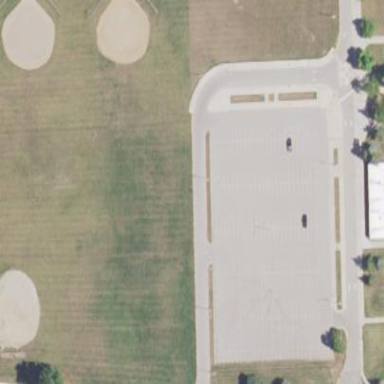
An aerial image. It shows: Baseball pitch for leisure and sports activities.